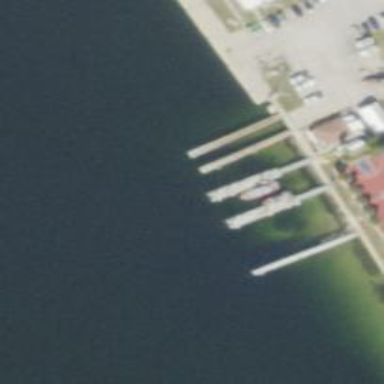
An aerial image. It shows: Pier with boat lift on the waterway.